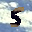
Label: 5